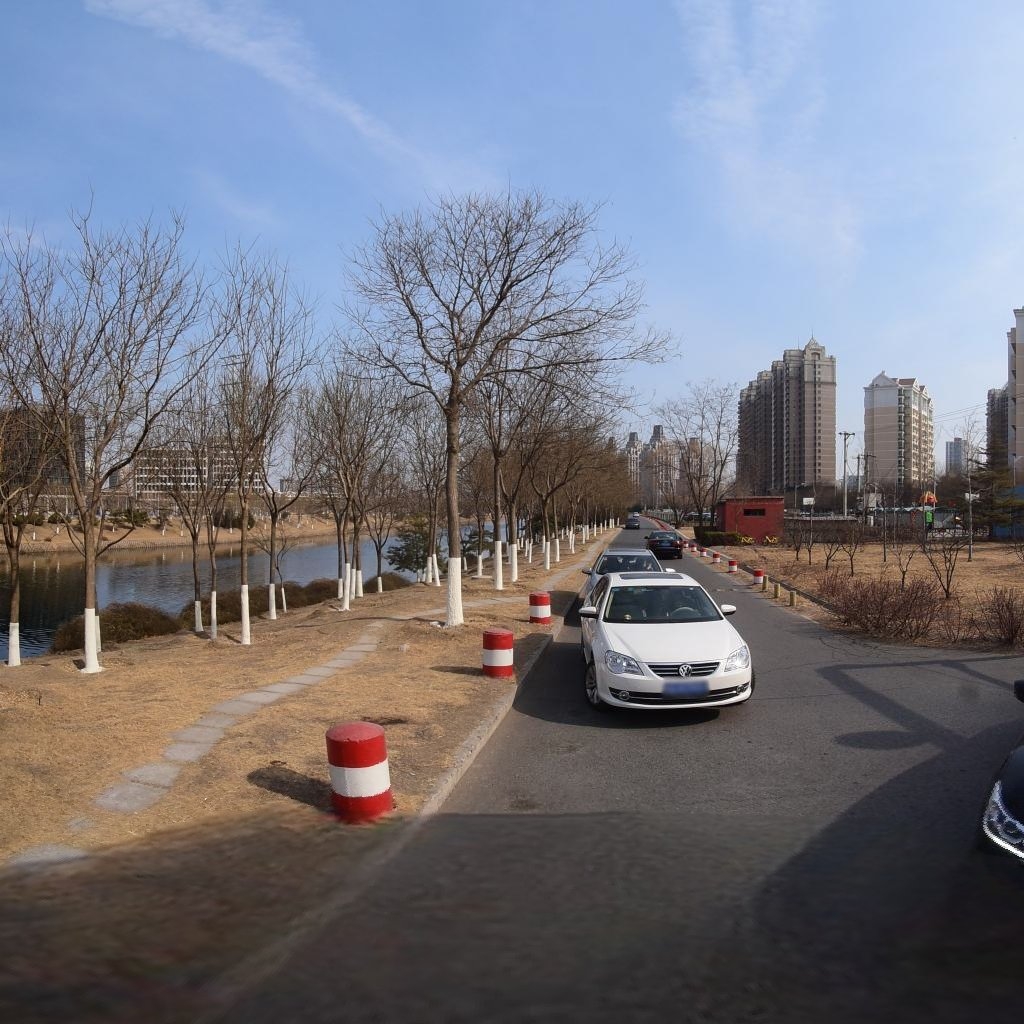
Region: Chaoyang
Road damage annotations: alligator crack, transverse crack, transverse crack, longitudinal crack